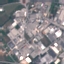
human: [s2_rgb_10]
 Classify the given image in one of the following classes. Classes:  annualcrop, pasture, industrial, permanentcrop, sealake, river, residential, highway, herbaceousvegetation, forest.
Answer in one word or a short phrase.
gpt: Industrial